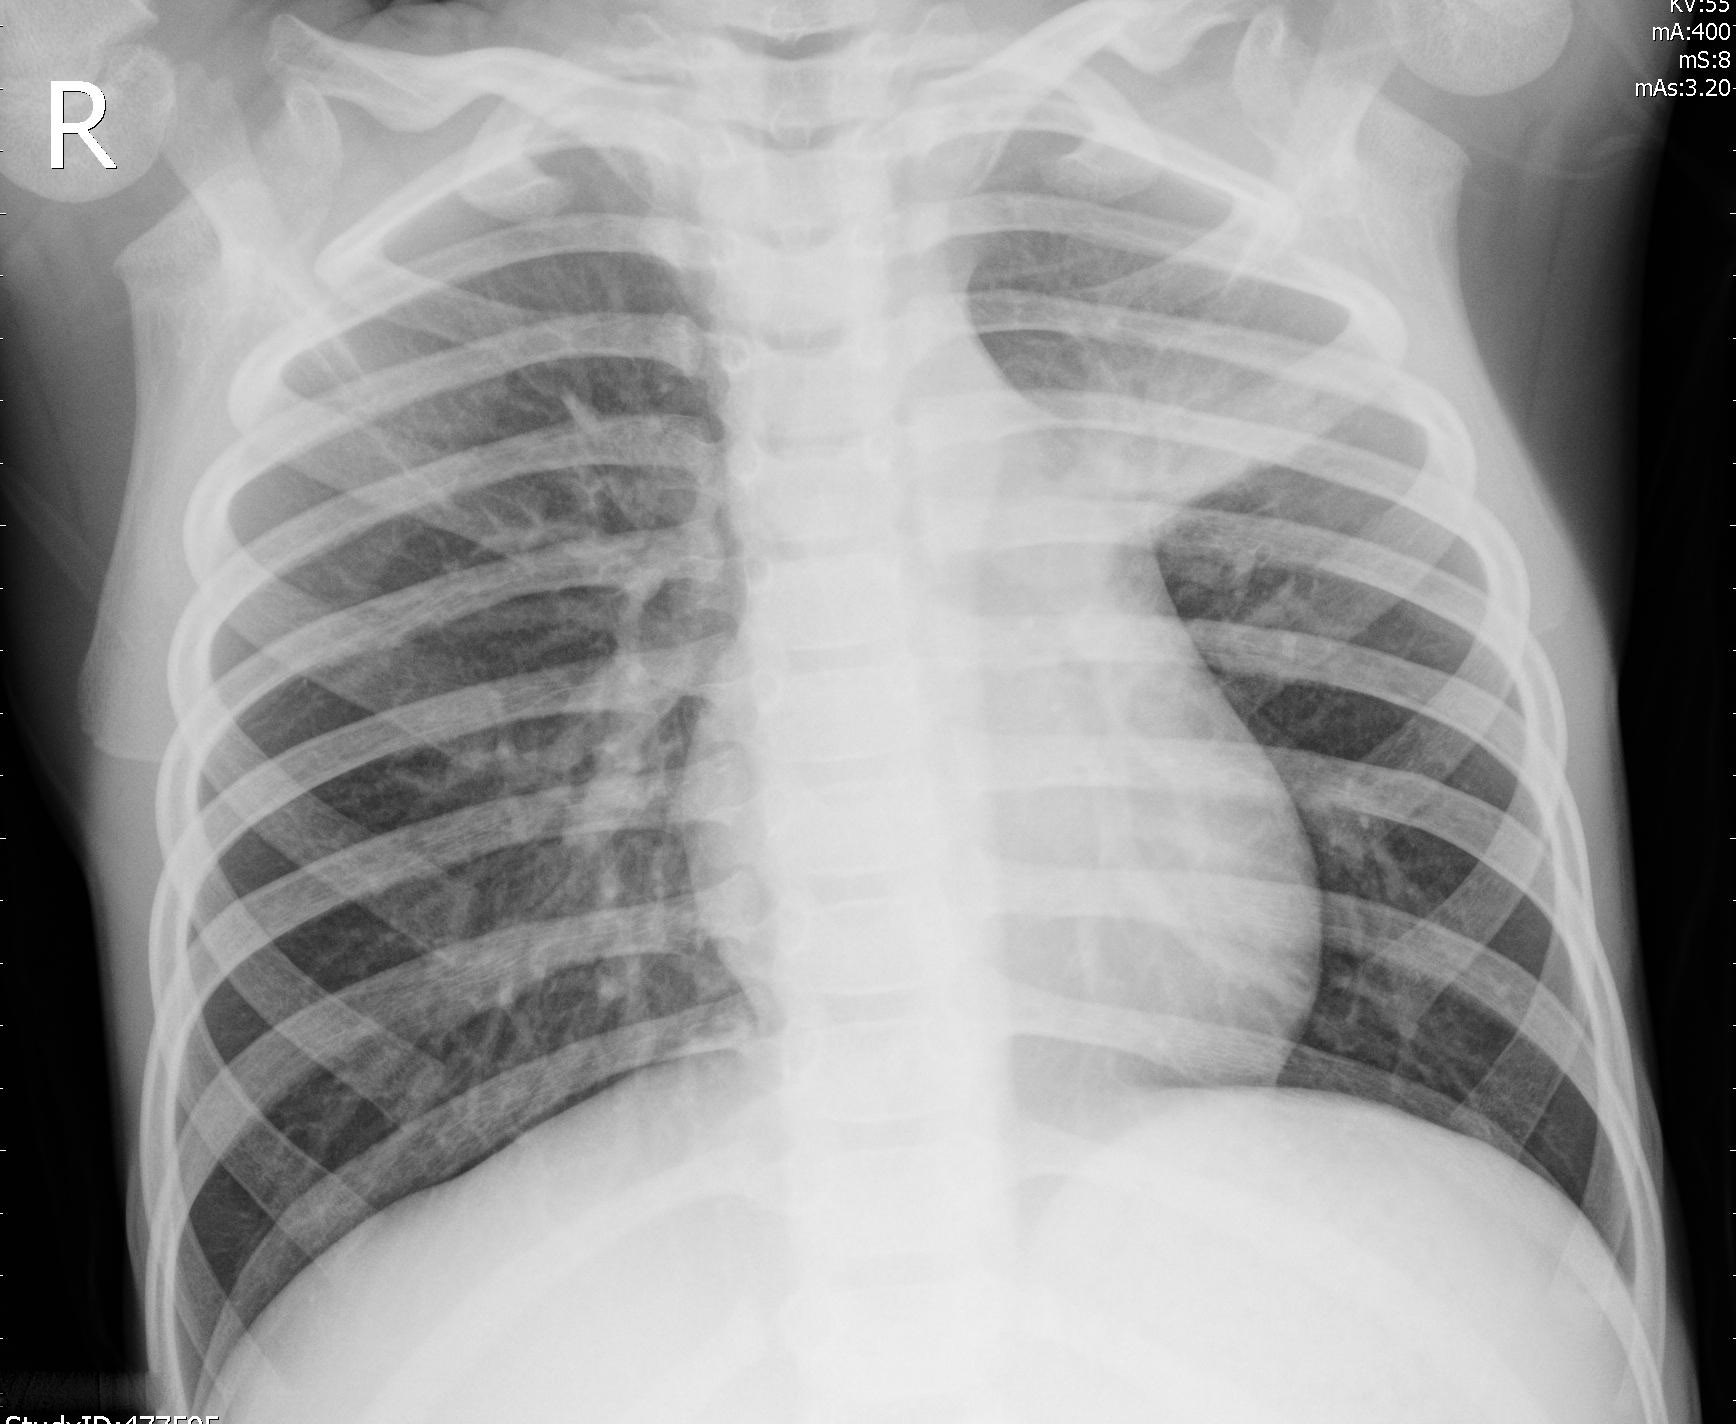
Diagnosis: PNEUMONIA